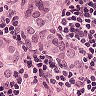
Metastatic tissue present: yes